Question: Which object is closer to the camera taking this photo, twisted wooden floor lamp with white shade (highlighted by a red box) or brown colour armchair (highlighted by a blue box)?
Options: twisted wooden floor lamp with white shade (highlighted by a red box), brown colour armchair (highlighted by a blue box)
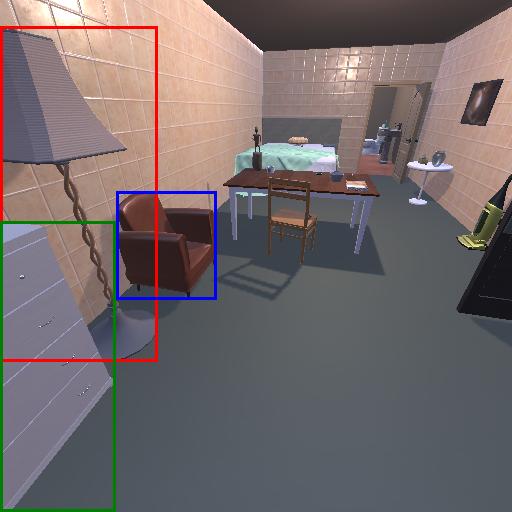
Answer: twisted wooden floor lamp with white shade (highlighted by a red box)